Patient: sex M, age 45
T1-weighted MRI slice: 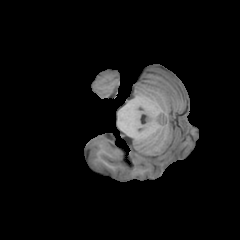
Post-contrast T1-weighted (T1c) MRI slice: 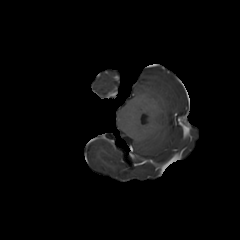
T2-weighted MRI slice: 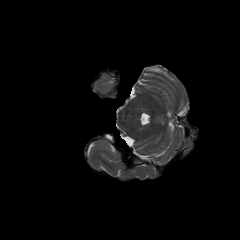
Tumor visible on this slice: no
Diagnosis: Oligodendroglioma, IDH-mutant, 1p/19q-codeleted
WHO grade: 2